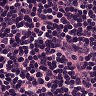
Metastatic tissue present: no